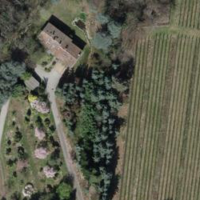
EUNIS habitat code: 52
Species observed at this site:
Phytolacca americana